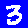
Digit: 3